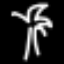
Label: palm tree